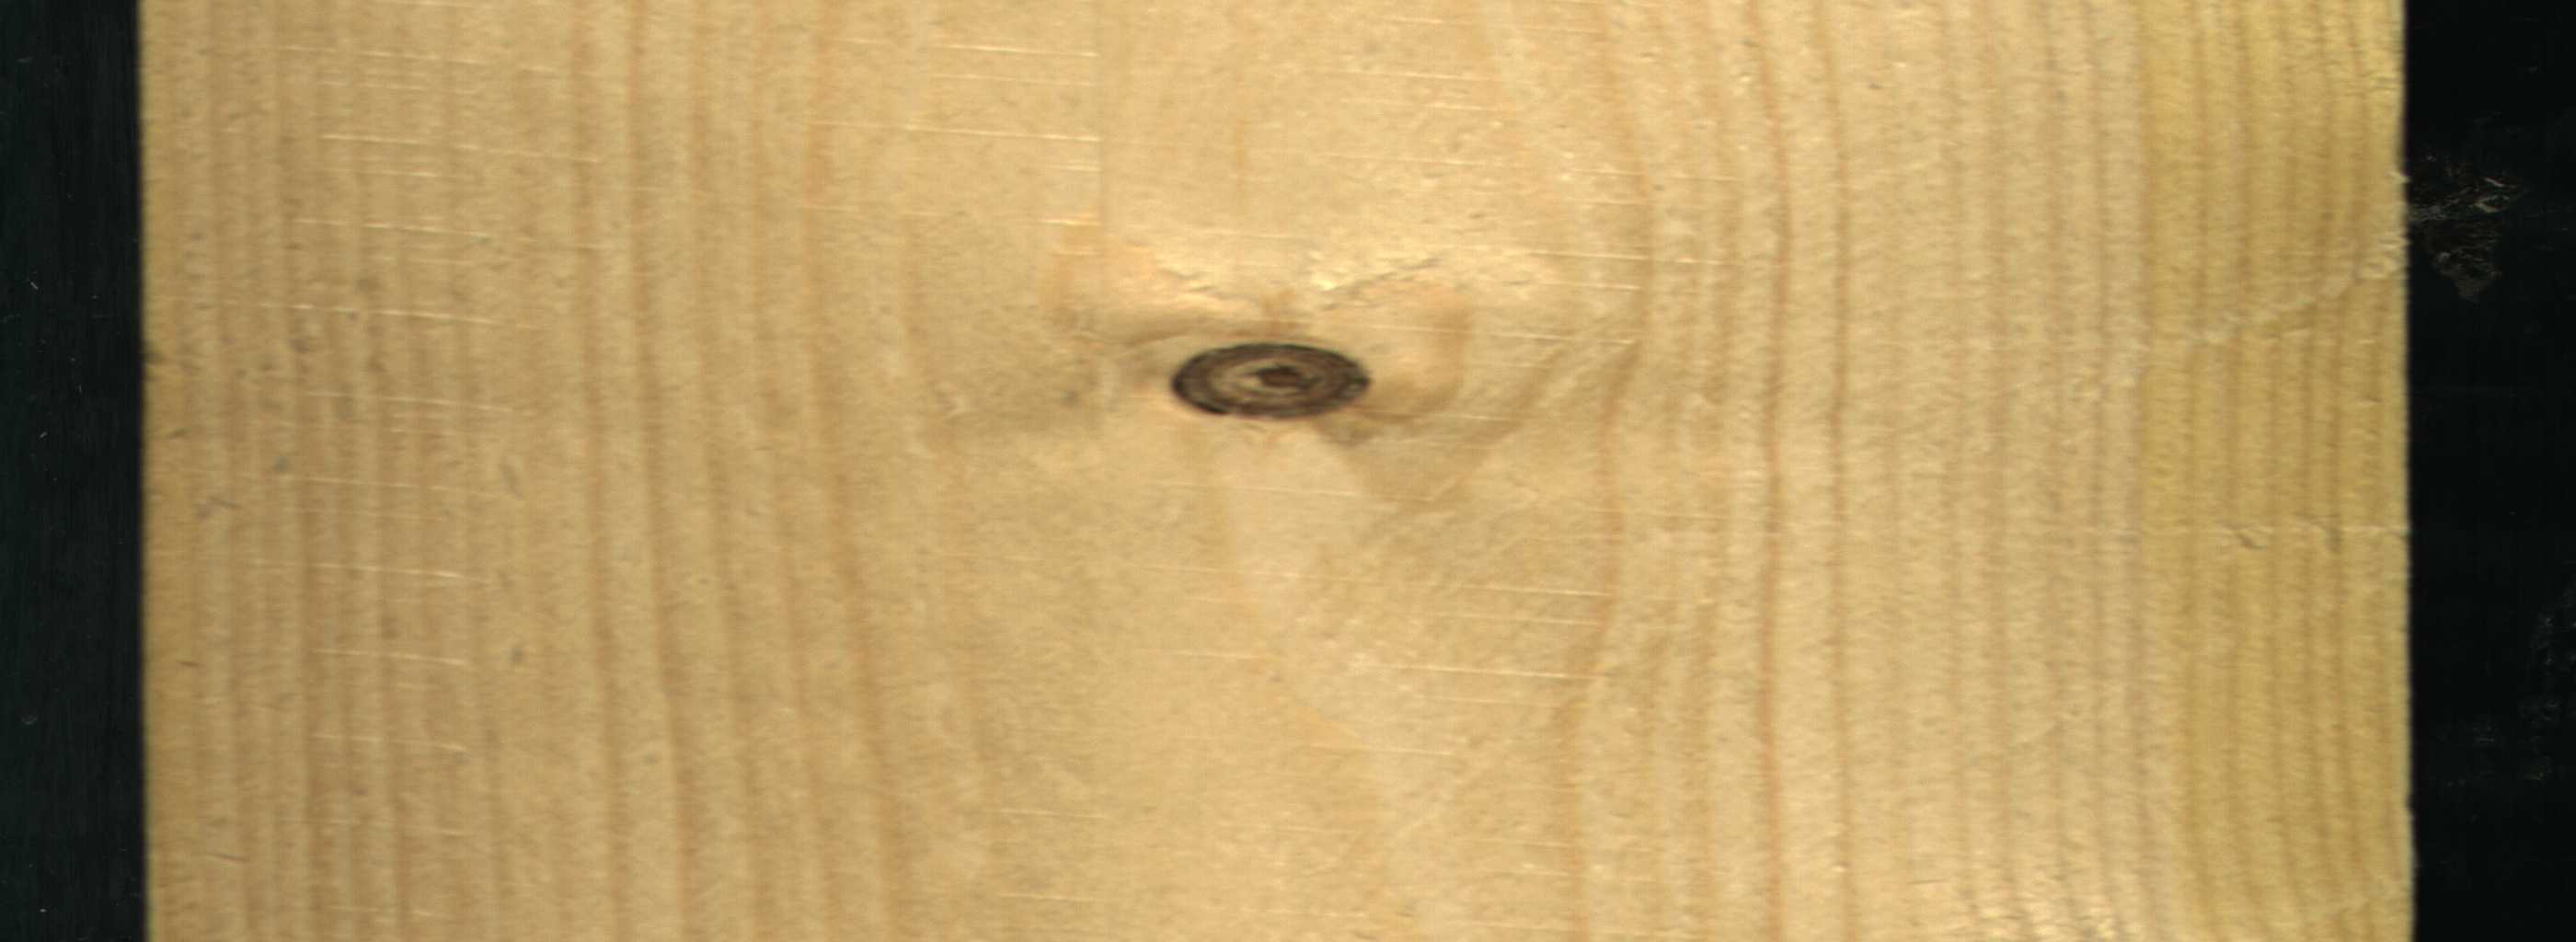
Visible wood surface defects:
Live_Knot